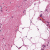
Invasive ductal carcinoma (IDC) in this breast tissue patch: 0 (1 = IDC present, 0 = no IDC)